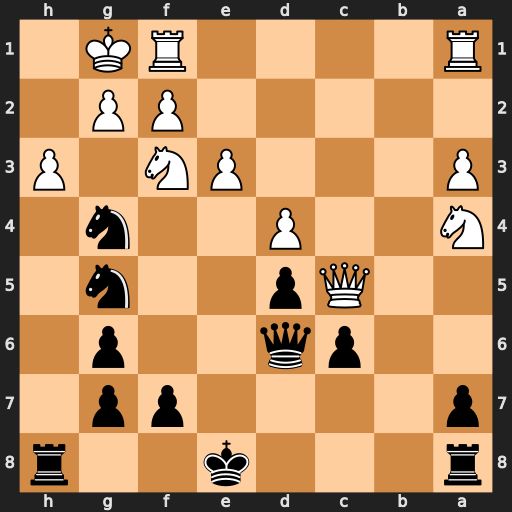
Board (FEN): r3k2r/p4pp1/2pq2p1/2Qp2n1/N2P2n1/P3PN1P/5PP1/R4RK1
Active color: b
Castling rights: kq
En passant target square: -
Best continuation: Nxf3+ gxf3 Qh2#